Question: I'm new to C# and trying to show data from Mysql database to ListView, but keep on failing.
by these coding i didnt get any error but no data showing at the listview when i run the program.
Please advice and help, thanks
'''
using System;
using System.Collections.Generic;
using System.ComponentModel;
using System.Data;
using System.Drawing;
using System.Linq;
using System.Text;
using System.Threading.Tasks;
using System.Windows.Forms;
using MySql.Data.MySqlClient;
namespace sql_to_listview
{
public partial class Form1 : Form
{
MySqlConnection cn = new MySqlConnection("Data Source=localhost;Initial
Catalog=rfiddb;uid=username;pwd=password;");
MySqlCommand cmd = new MySqlCommand();
MySqlDataReader dr;
public Form1()
{
InitializeComponent();
}
private void Form1_Load(object sender, EventArgs e)
{
cn.Open();
cmd.CommandText = "select * from data";
cmd.Connection = cn;
dr = cmd.ExecuteReader();
while(dr.Read())
{
ListViewItem lv = new ListViewItem(dr[0].ToString());
lv.SubItems.Add(dr[1].ToString());
lv.SubItems.Add(dr[2].ToString());
lv.SubItems.Add(dr[3].ToString());
listView1.Items.Add(lv);
}
cn.Close();
}
}
}
'''
Here is the data table looks like

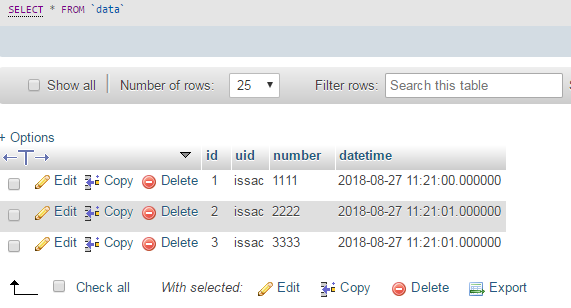
Answer: I believe this is what you want to achieve.
<URL>
If yes, you are required to set 'ListView''s 'View' property to 'Details' and add 'Columns' to the 'ListView'.
Here is the code you should use:
'''
listView1.Columns.Clear(); // Clear previously added columns
listView1.Items.Clear(); // Clear previously populated items
listView1.View = View.Details; // Set View property
// Set Columns
listView1.Columns.Add("Id");
listView1.Columns.Add("Name");
listView1.Columns.Add("Number");
listView1.Columns.Add("Date");
while(dr.Read())
{
ListViewItem lv = new ListViewItem(dr[0].ToString());
lv.SubItems.Add(dr[1].ToString());
lv.SubItems.Add(dr[2].ToString());
lv.SubItems.Add(dr[3].ToString());
listView1.Items.Add(lv);
}
'''
> Replace your form_load method with this one. Once you understand what has to be done, replace the sample data with MySql code.
'''
protected override void OnLoad(EventArgs e)
{
base.OnLoad(e);
//cn.Open();
//cmd.CommandText = "select * from data";
//cmd.Connection = cn;
//dr = cmd.ExecuteReader();
//listView1.Columns.Clear(); // Clear previously added columns
//listView1.Items.Clear(); // Clear previously populated items
//listView1.View = View.Details; // Set View property
//// Set Columns
//listView1.Columns.Add("Id");
//listView1.Columns.Add("Name");
//listView1.Columns.Add("Number");
//listView1.Columns.Add("Date");
//while (dr.Read())
//{
// ListViewItem lv = new ListViewItem(dr[0].ToString());
// lv.SubItems.Add(dr[1].ToString());
// lv.SubItems.Add(dr[2].ToString());
// lv.SubItems.Add(dr[3].ToString());
// listView1.Items.Add(lv);
//}
//cn.Close();
List<List<string>> data = new List<List<string>>();
var row = new List<string>();
row.Add("1");
row.Add("Name");
row.Add("111");
row.Add(DateTime.Now.AddDays(-2).ToString());
data.Add(row);
row = new List<string>();
row.Add("2");
row.Add("Name");
row.Add("222");
row.Add(DateTime.Now.AddDays(-2).AddMinutes(-5).ToString());
data.Add(row);
row = new List<string>();
row.Add("3");
row.Add("Name");
row.Add("333");
row.Add(DateTime.Now.AddDays(-2).AddMinutes(-10).ToString());
data.Add(row);
//lv = new ListView();
listView1.Columns.Clear();
listView1.Items.Clear();
listView1.View = View.Details;
listView1.Columns.Add("Id");
listView1.Columns.Add("Name2");
listView1.Columns.Add("Number");
listView1.Columns.Add("Date");
foreach (var dr in data)
{
ListViewItem lv = new ListViewItem(dr[0].ToString());
lv.SubItems.Add(dr[1].ToString());
lv.SubItems.Add(dr[2].ToString());
lv.SubItems.Add(dr[3].ToString());
listView1.Items.Add(lv);
}
}
'''